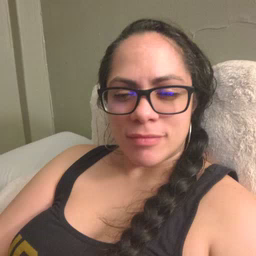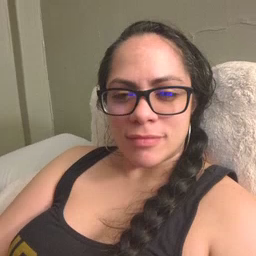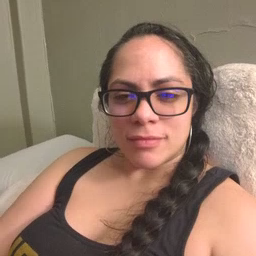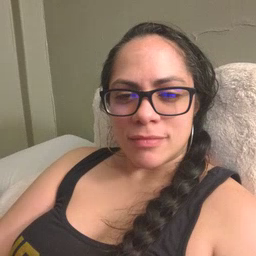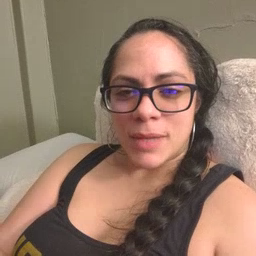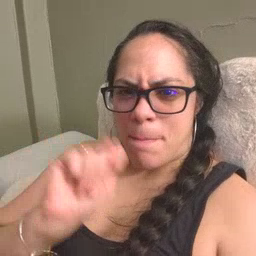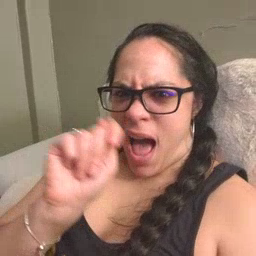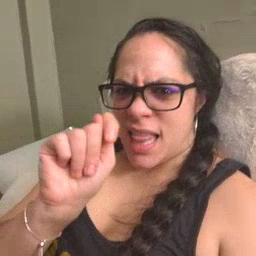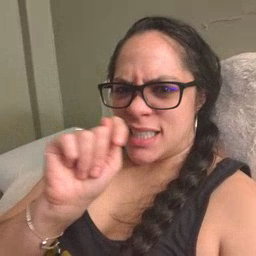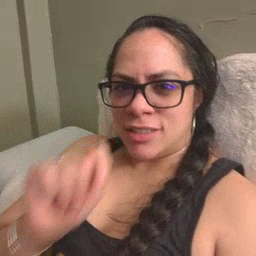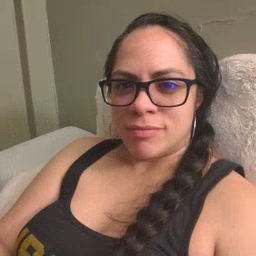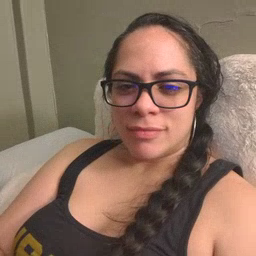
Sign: potty